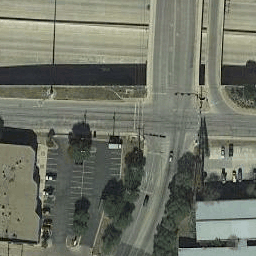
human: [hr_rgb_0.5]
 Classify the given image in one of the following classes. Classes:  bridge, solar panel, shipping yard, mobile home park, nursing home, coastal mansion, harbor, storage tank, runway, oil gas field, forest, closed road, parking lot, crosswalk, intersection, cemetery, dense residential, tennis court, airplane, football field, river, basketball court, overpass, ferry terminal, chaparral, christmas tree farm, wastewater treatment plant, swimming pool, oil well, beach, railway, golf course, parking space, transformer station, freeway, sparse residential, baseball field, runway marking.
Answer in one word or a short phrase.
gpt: intersection